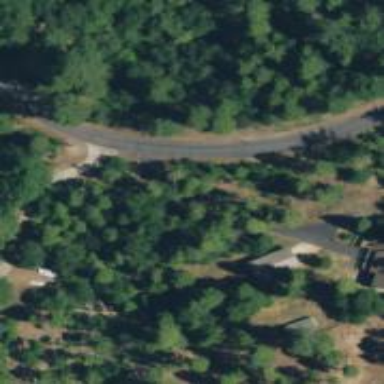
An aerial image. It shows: Residential road.